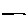
Label: line